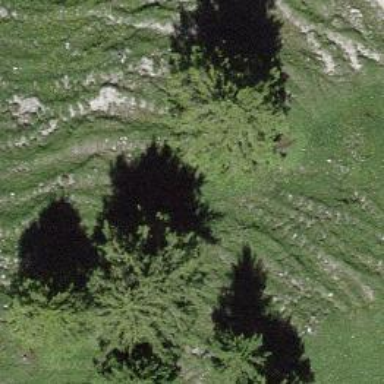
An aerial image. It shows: Needle-leaved tree in nature.